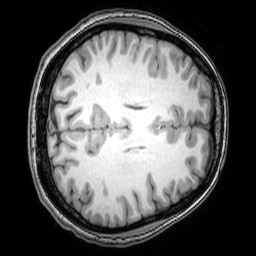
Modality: T1w
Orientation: axial
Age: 24
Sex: female
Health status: healthy
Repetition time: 0.081 s
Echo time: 0.037 s